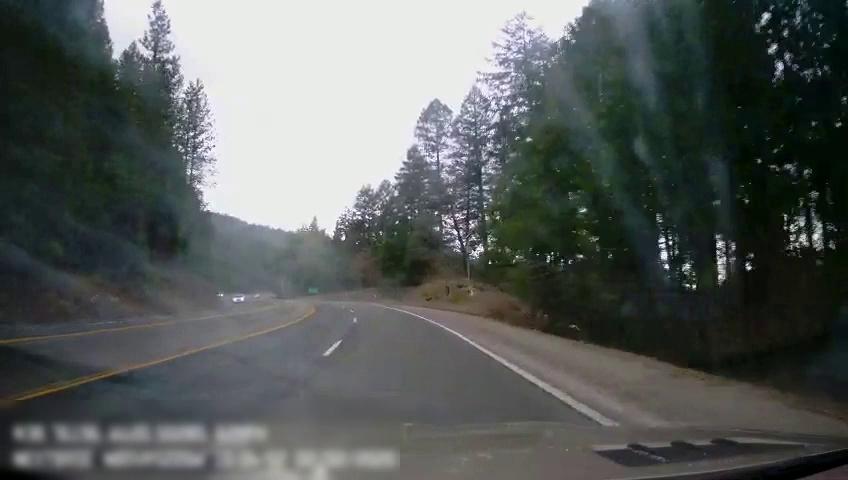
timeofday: Day
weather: Cloudy
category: Drivable Space
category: Vehicles | Van
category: Lanes | Alternate Lane
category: Lanes | Current Lane
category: Lanes | Current Lane
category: Lanes | Alternate Lane
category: Traffic | Signs